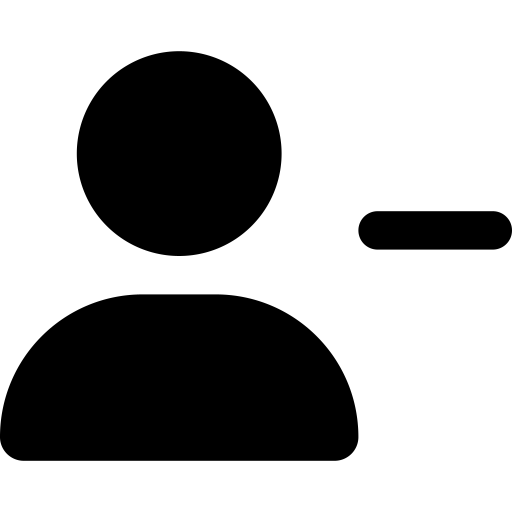
Tags: icon, FontAwesome, fa-icon, solid, user, minus